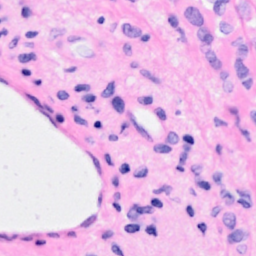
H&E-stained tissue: Breast